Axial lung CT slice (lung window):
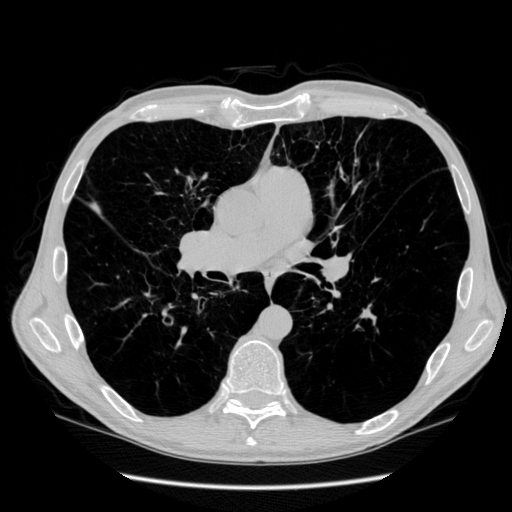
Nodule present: yes
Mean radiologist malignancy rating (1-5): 2.5